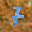
Label: 7